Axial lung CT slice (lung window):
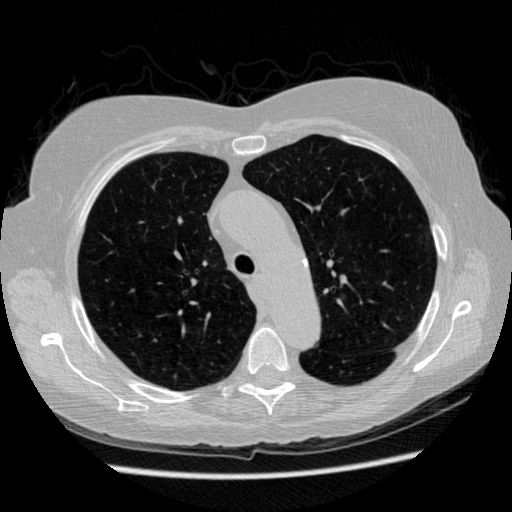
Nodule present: no